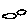
Label: cloud